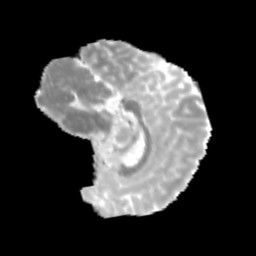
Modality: MD
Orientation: sagittal
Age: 10
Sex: male
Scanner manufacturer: siemens
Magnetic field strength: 3 T
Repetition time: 3.8 s
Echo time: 0.07 s